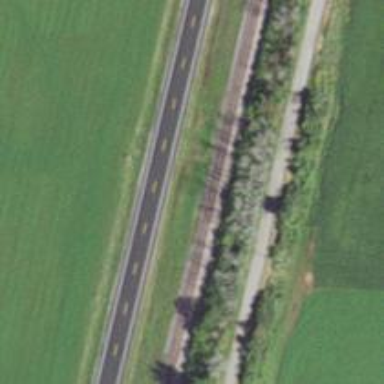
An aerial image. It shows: Tertiary road.